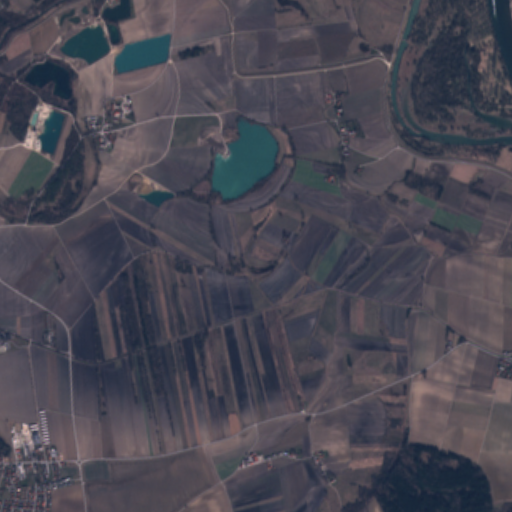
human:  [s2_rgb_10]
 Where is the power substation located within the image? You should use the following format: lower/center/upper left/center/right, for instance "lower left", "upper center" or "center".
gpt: The power substation is located in the upper left of the image.
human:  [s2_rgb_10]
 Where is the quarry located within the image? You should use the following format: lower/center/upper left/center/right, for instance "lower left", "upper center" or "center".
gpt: The quarry is located in the upper left of the image.
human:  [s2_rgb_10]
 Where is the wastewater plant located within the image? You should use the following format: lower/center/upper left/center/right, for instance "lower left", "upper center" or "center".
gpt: The wastewater plant is located in the lower left of the image.
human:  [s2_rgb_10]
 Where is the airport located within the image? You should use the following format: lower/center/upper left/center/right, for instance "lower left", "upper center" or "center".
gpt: There is no airport in the image.